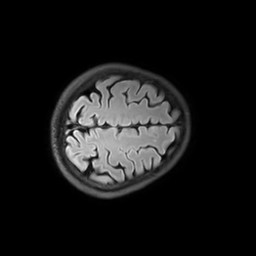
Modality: FLAIR
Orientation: axial
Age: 62
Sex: female
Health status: ill
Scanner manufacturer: philips
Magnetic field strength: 3 T
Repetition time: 4.8 s
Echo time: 0.2993 s